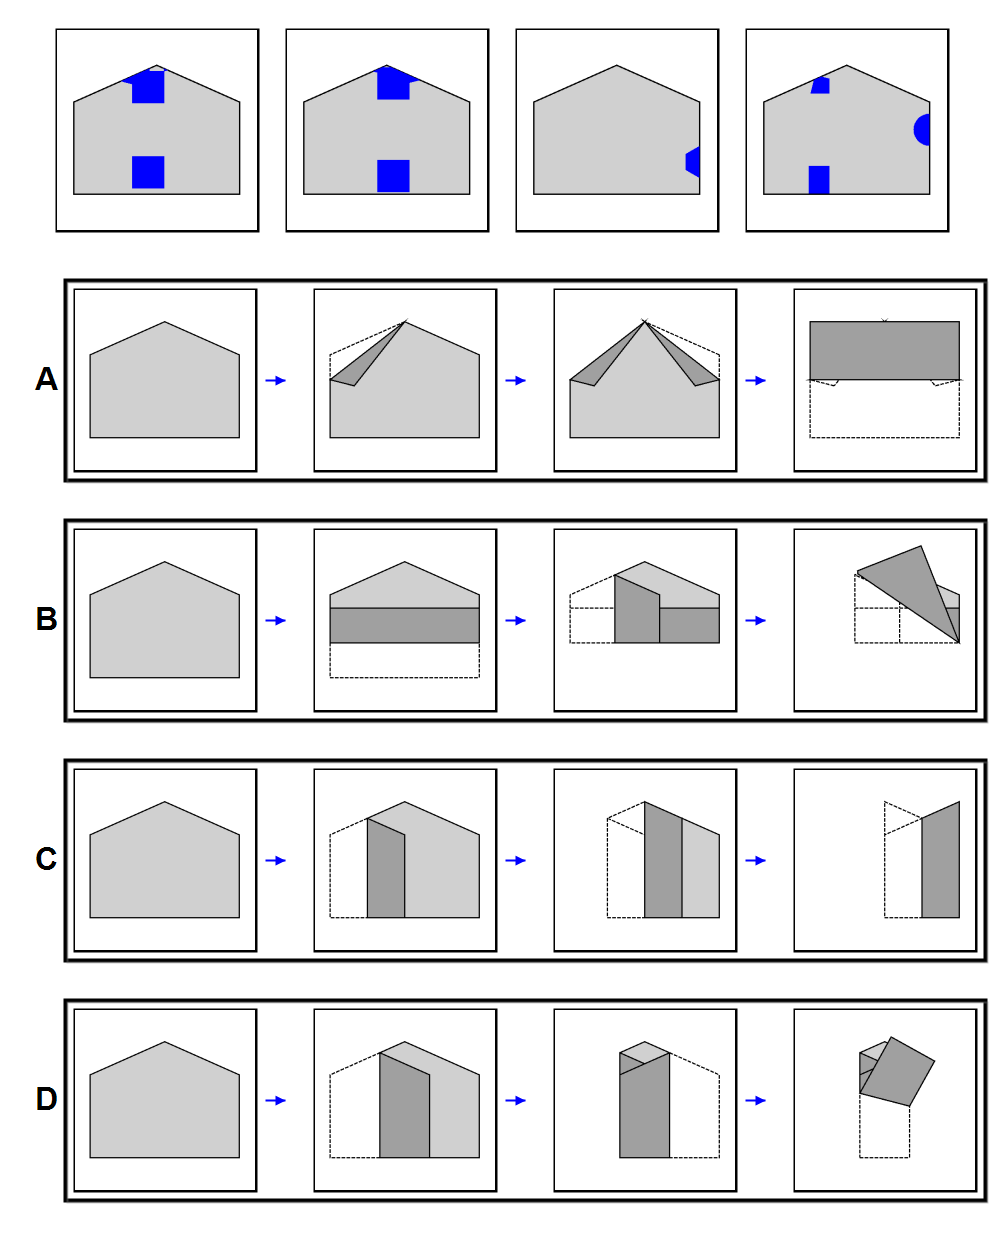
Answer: A